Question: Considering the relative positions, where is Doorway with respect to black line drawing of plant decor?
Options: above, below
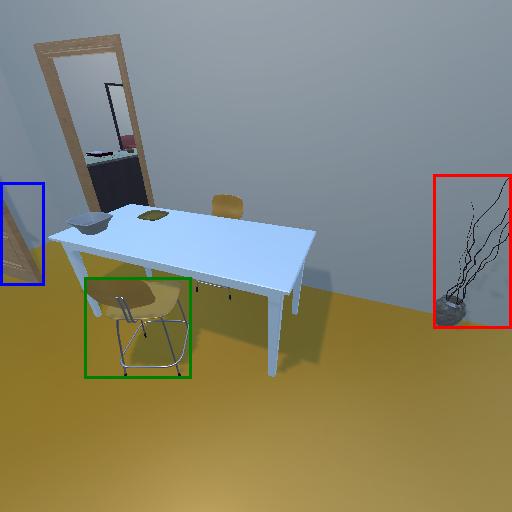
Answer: above